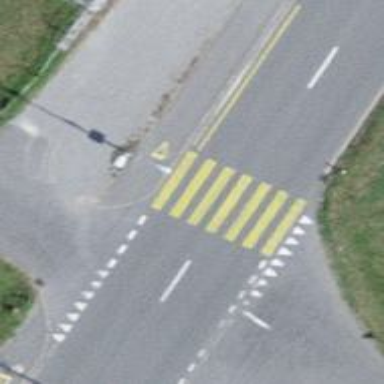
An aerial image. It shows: Uncontrolled zebra crossing with zebra markings.